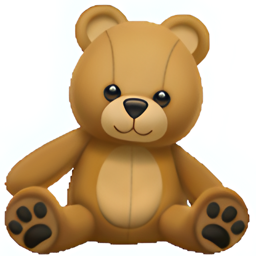
Name: teddy bear
Emoji: 🧸
Group: Activities
Sub-group: game